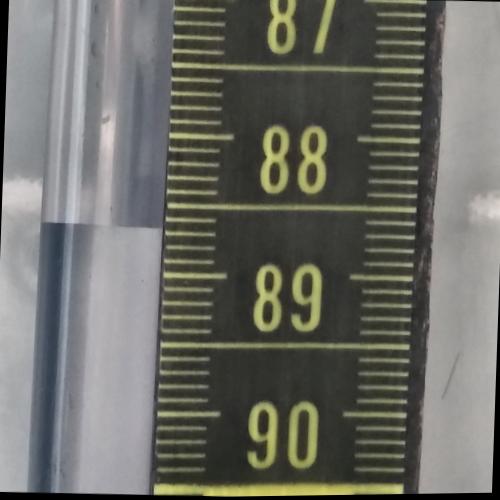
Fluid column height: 88.7 cm